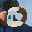
Label: 0